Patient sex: M
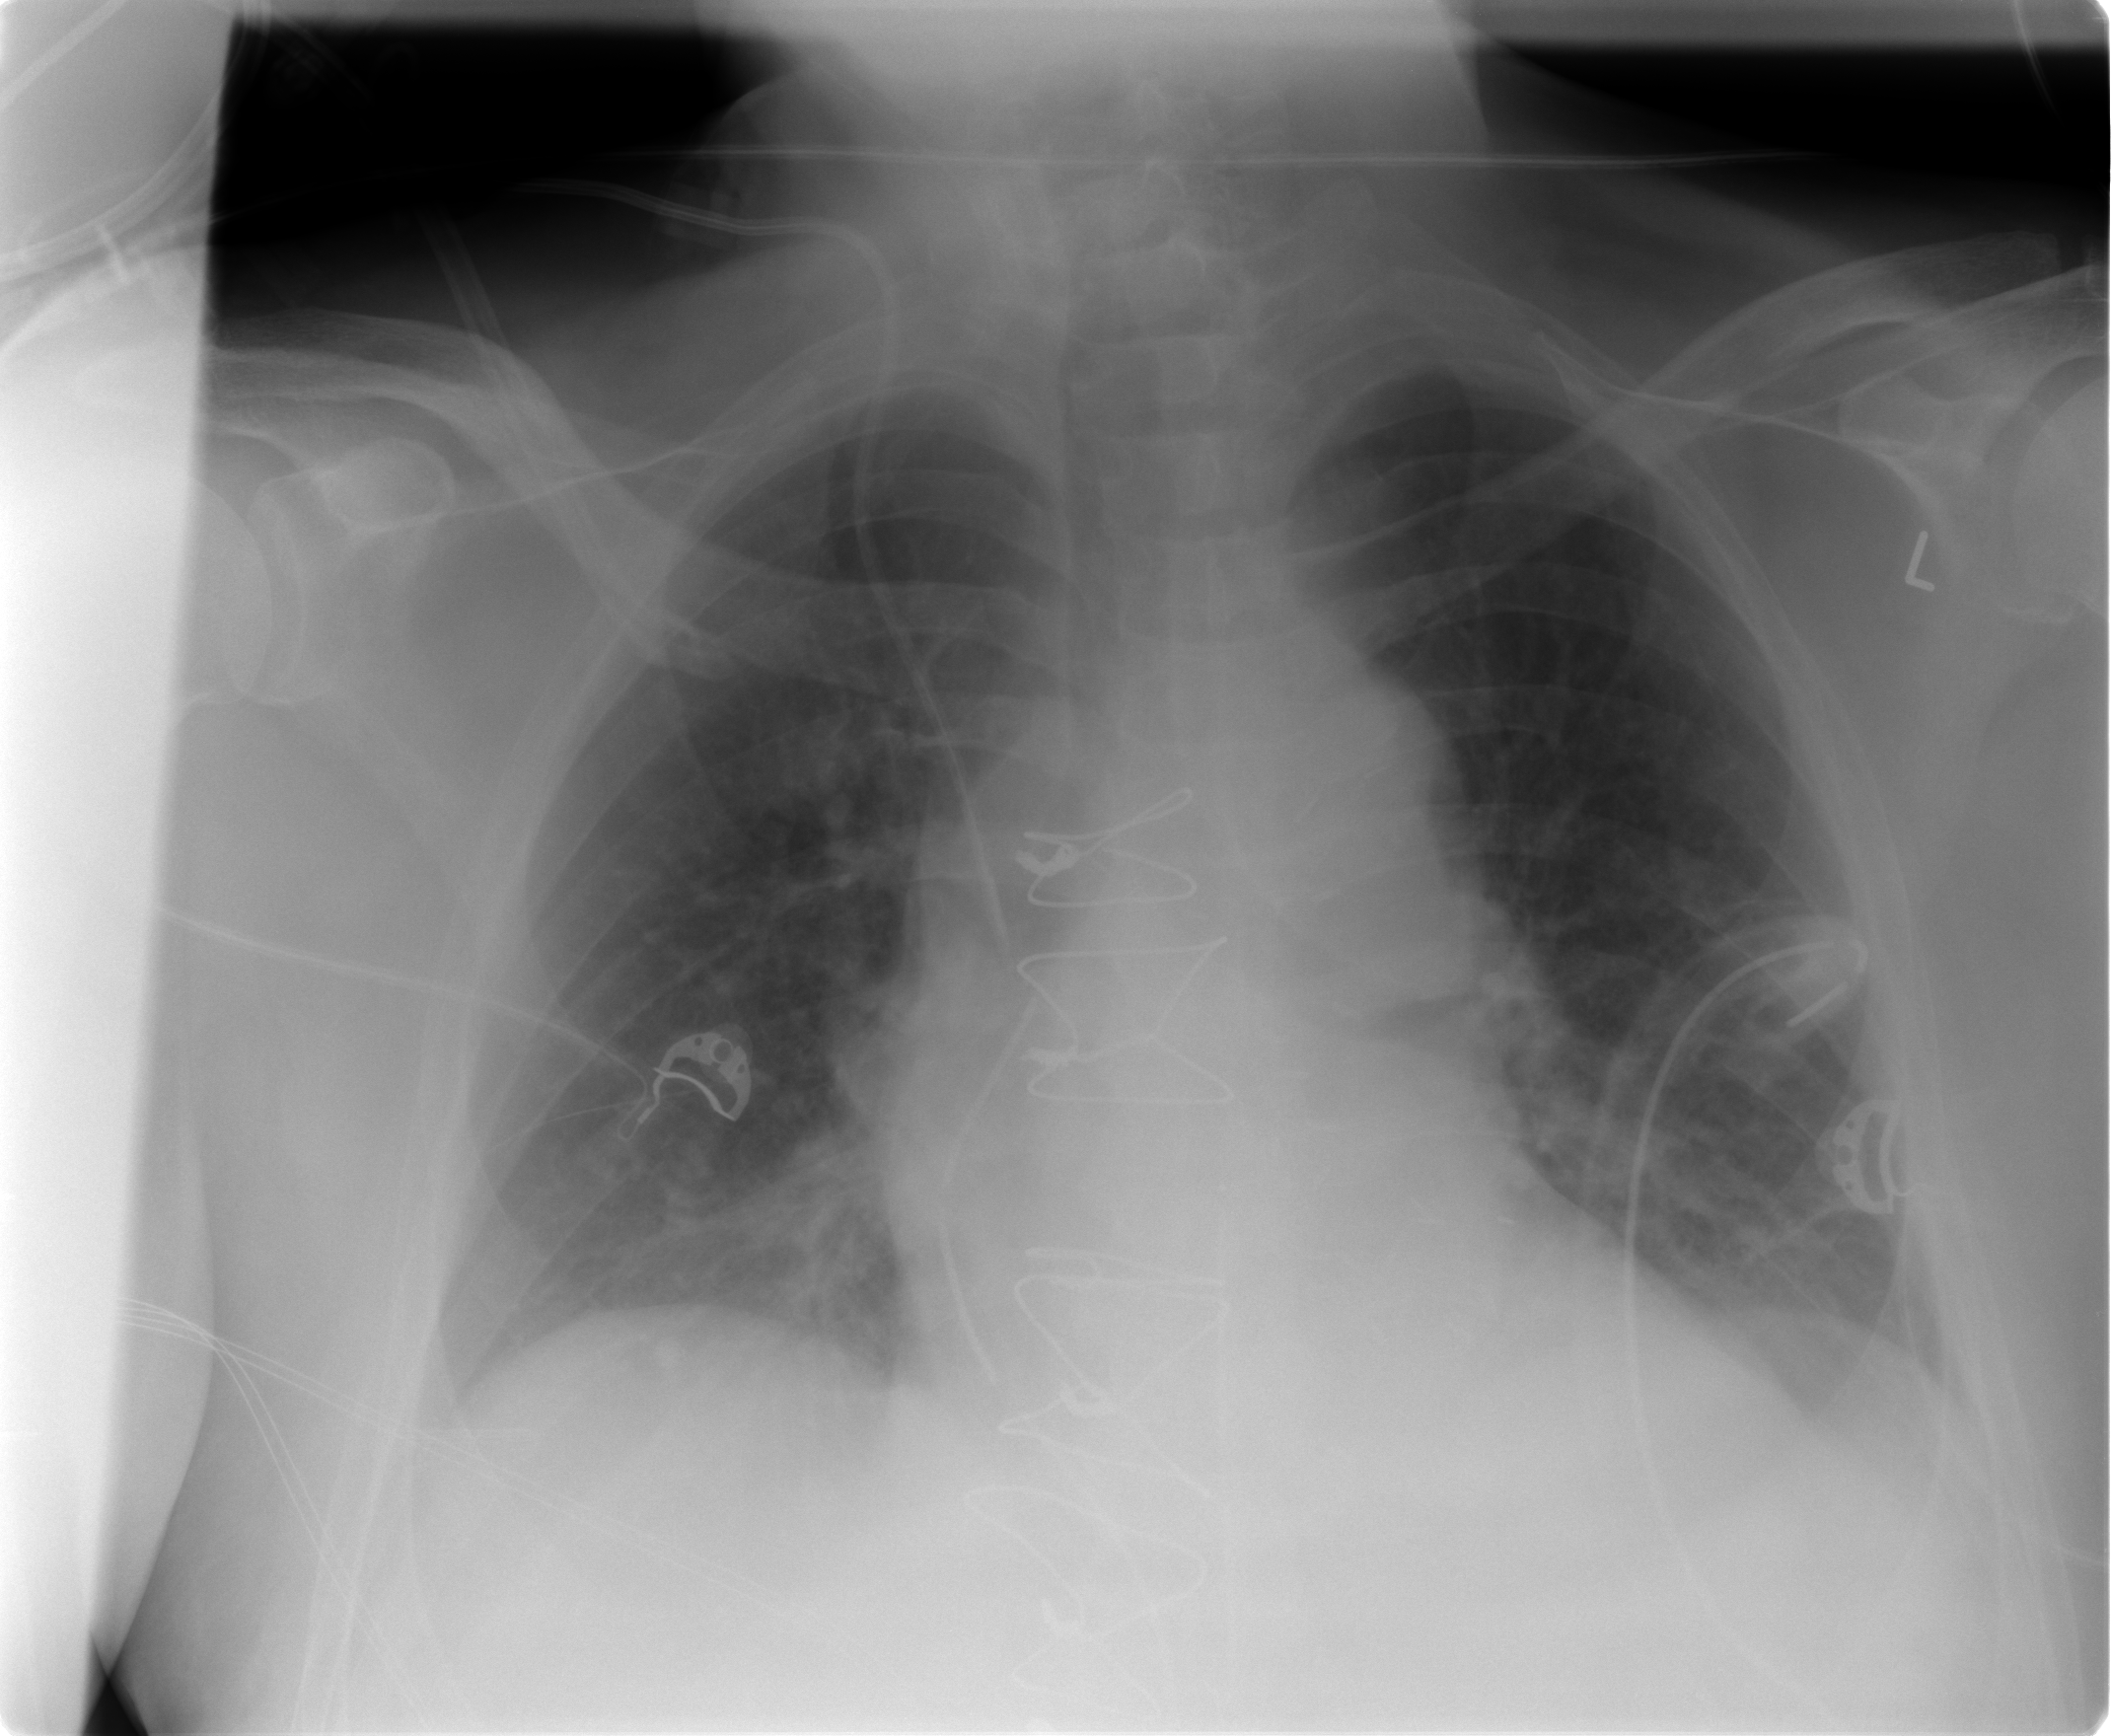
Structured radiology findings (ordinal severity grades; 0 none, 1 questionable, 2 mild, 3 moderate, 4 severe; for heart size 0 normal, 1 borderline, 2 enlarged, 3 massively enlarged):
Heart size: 2
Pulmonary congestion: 2
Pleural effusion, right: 0
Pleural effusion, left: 1
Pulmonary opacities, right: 0
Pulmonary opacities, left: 0
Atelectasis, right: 2
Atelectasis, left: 2